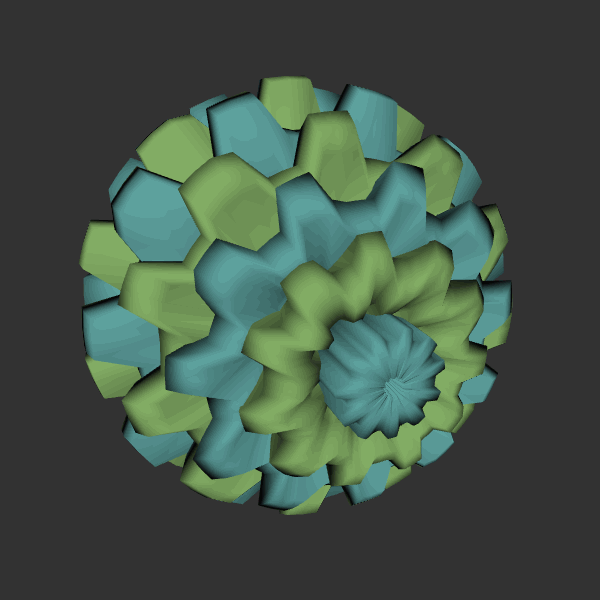
Background: dark